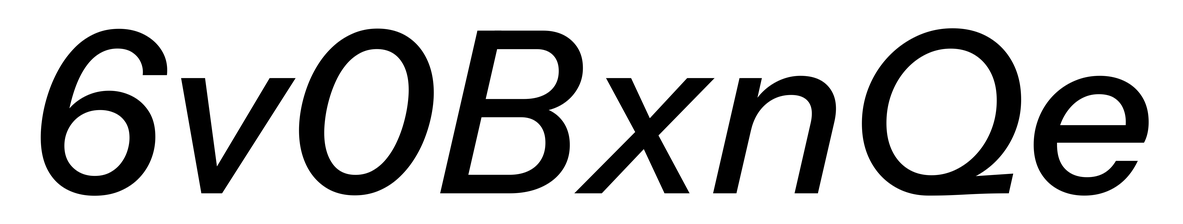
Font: InstrumentSans-Italic_Medium_Italic